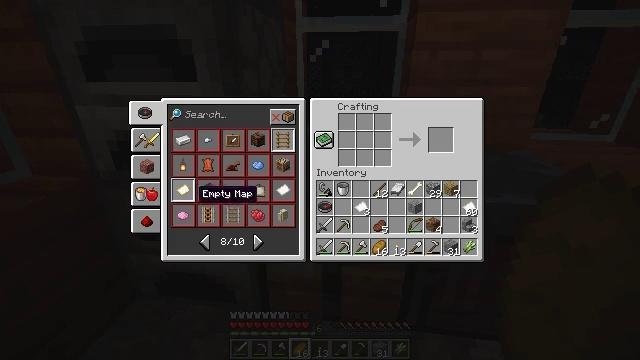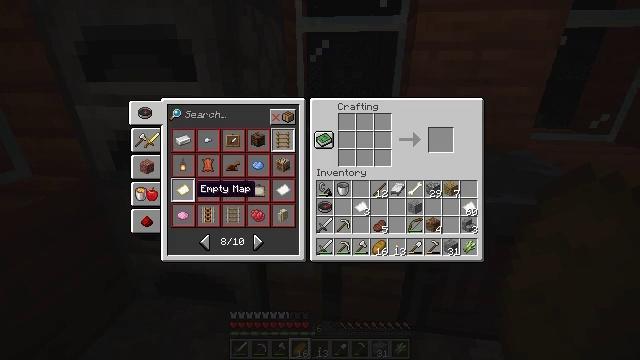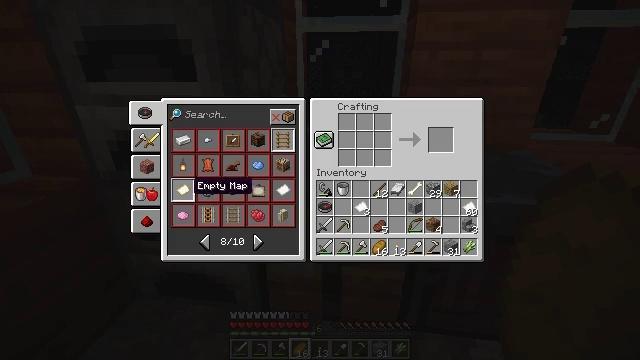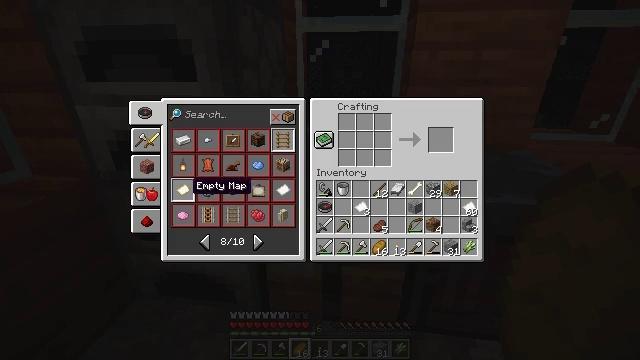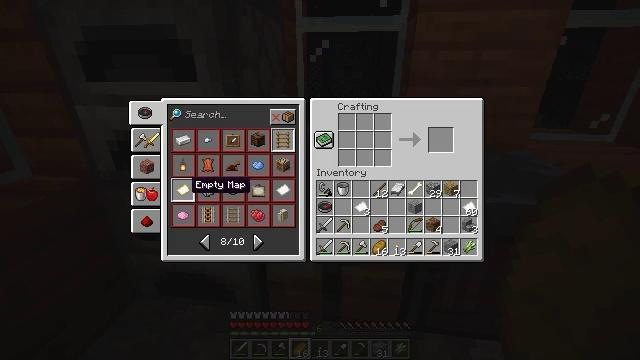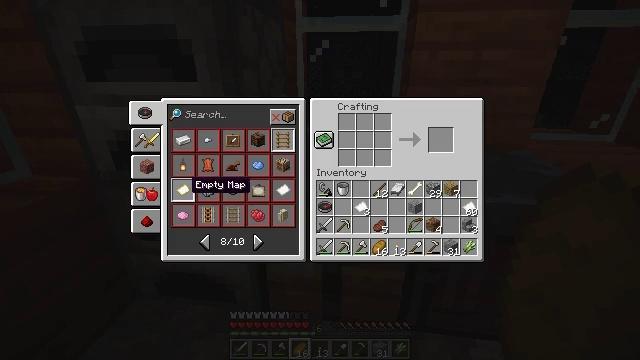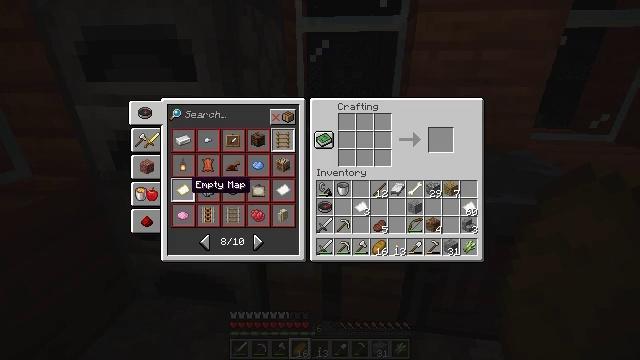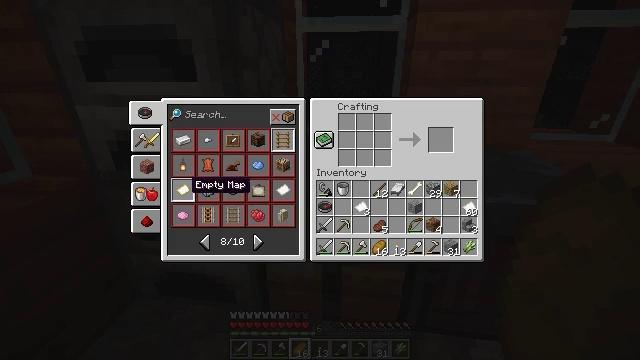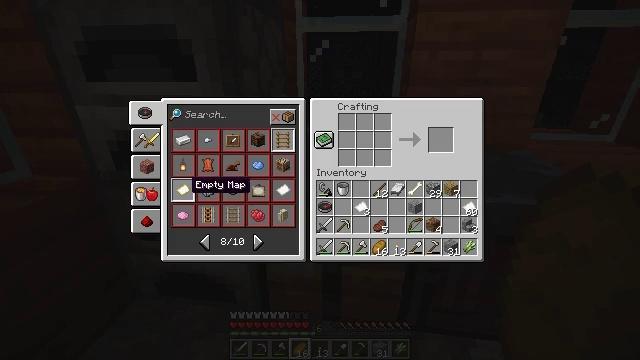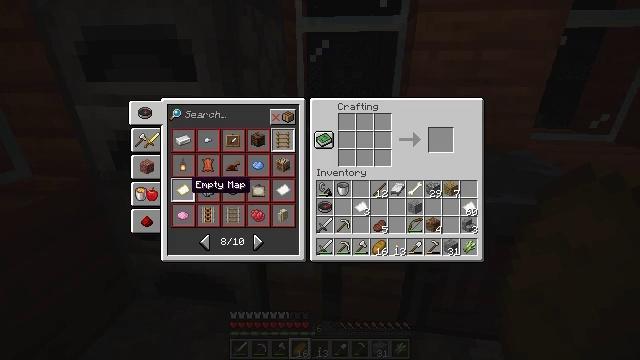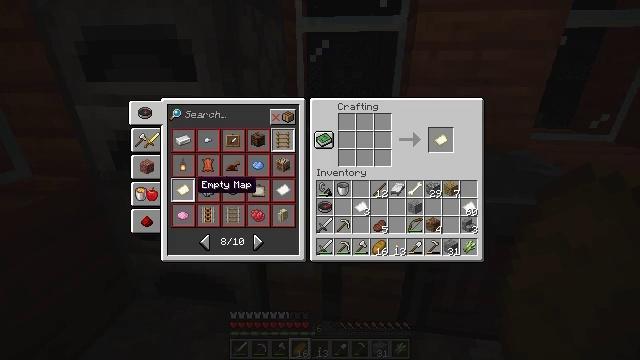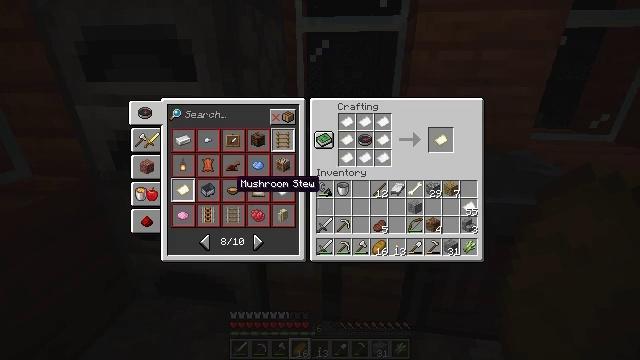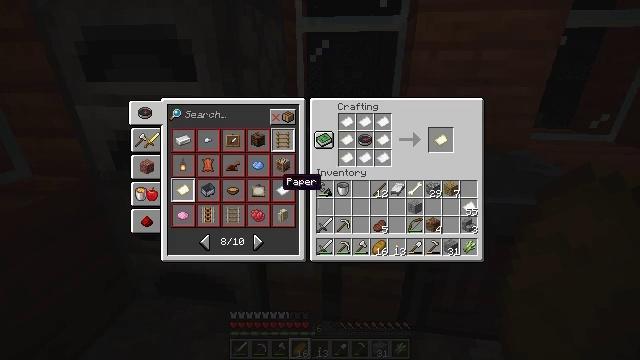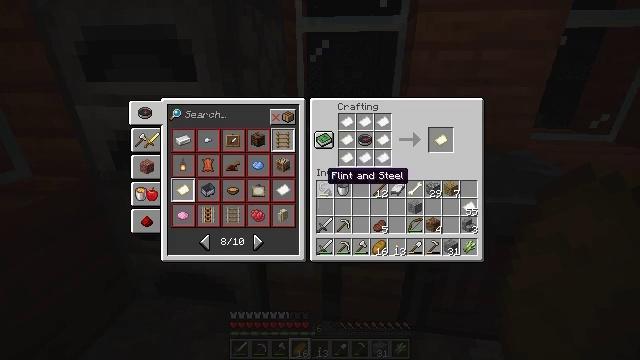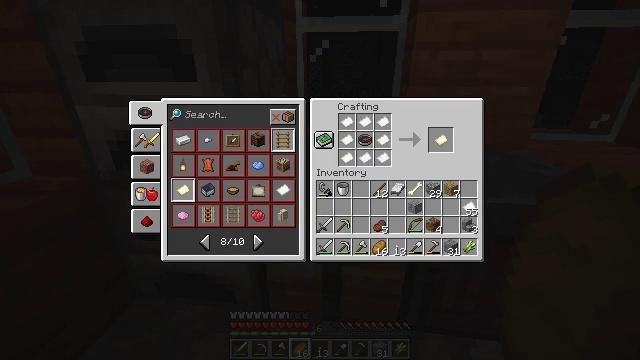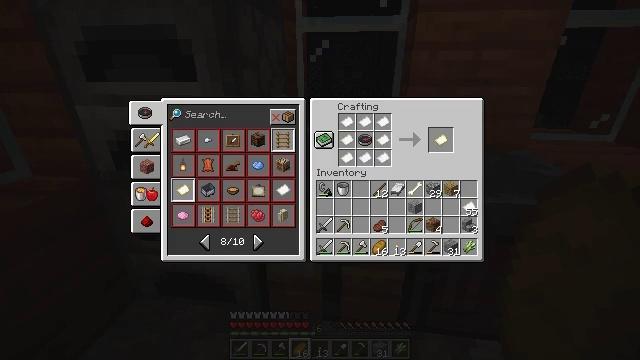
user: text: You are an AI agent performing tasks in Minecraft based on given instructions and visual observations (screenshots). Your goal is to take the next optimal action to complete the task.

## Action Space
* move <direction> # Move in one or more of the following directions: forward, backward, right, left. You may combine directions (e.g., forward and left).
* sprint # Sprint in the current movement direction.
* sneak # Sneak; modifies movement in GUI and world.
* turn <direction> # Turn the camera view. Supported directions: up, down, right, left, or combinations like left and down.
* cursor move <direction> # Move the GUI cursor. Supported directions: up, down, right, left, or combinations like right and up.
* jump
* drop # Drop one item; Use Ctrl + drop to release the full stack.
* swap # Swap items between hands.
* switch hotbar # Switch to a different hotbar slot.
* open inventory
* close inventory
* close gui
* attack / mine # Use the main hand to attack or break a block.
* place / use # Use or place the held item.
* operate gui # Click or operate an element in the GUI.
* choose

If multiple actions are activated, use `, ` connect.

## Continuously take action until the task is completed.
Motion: motion action
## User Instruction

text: Open the crafting table to craft a map.
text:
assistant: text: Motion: no_op
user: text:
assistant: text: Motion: no_op
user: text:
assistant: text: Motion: no_op
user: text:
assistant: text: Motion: no_op
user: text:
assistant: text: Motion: attack / mine
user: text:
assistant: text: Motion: attack / mine
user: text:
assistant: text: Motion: attack / mine
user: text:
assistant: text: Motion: no_op
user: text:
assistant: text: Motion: no_op
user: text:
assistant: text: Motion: no_op
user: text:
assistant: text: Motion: turn right
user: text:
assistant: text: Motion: turn right
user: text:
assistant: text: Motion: turn right
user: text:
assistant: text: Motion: turn right
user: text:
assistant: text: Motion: no_op
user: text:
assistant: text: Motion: turn right
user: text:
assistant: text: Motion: turn right and up
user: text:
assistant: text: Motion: turn right and up
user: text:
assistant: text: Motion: no_op
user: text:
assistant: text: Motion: no_op
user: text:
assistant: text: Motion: no_op
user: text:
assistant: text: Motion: turn right
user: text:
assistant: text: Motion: no_op
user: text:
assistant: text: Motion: no_op
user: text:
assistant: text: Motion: no_op
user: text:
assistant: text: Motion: no_op
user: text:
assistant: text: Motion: no_op
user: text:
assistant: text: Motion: no_op
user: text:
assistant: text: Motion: no_op
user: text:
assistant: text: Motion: no_op